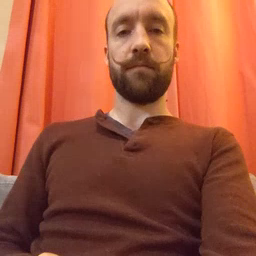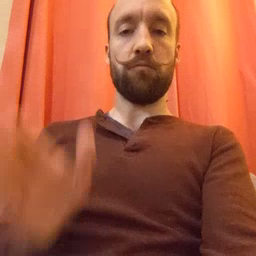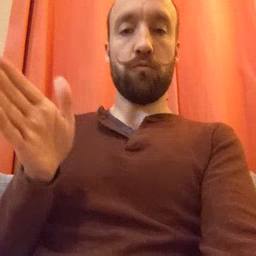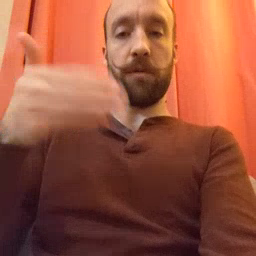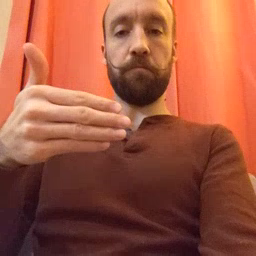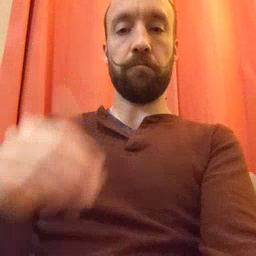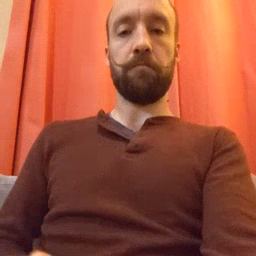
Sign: room